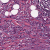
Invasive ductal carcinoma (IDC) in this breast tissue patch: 0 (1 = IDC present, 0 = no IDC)